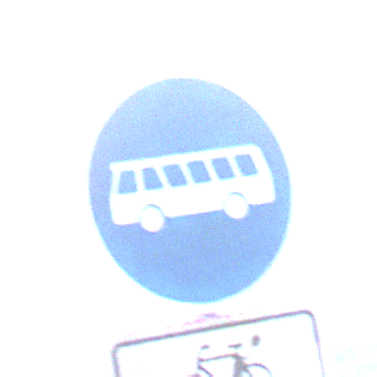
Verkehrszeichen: Busssonderstreifen
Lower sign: EinspurigeFahrzeugeFrei6
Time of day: SunriseSunset
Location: Outdoor (Suburban)
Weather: Clear
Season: NotSpecified
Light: Natural